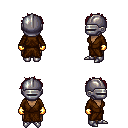
a pixel art fantasy rpg character, female body template, human, dark skin, brown robe, robe skirt, brunette bedhead hairstyle, metal helm, gold gloves, metal boots, four views (front, back, left, right), 2x2 character sprite sheet, small pixel art, hard edges, no anti-aliasing